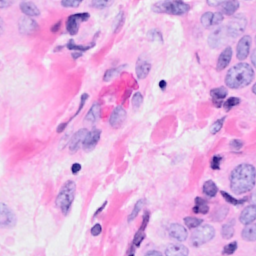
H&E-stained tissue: Breast